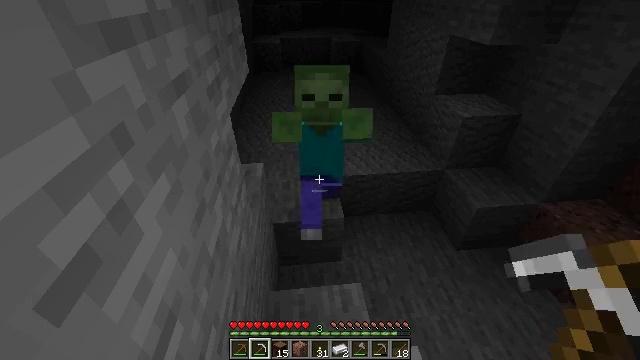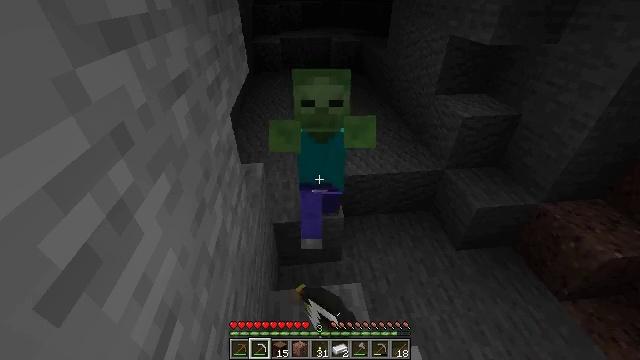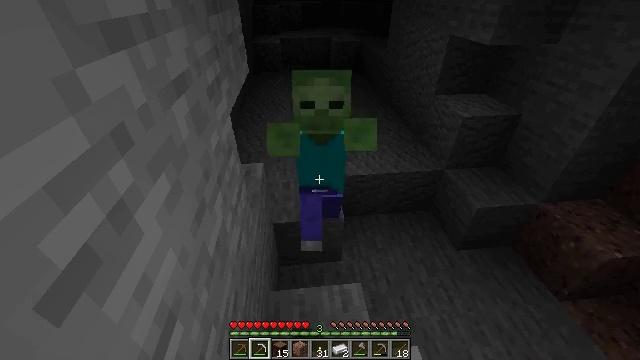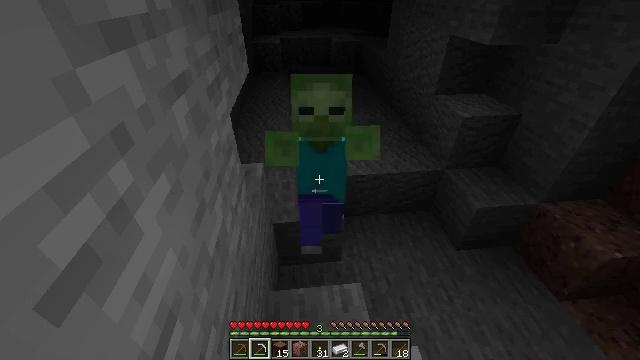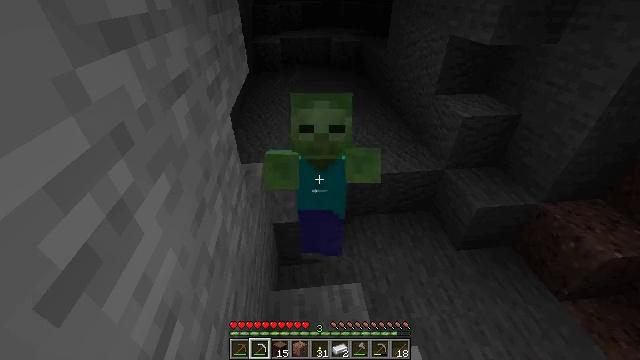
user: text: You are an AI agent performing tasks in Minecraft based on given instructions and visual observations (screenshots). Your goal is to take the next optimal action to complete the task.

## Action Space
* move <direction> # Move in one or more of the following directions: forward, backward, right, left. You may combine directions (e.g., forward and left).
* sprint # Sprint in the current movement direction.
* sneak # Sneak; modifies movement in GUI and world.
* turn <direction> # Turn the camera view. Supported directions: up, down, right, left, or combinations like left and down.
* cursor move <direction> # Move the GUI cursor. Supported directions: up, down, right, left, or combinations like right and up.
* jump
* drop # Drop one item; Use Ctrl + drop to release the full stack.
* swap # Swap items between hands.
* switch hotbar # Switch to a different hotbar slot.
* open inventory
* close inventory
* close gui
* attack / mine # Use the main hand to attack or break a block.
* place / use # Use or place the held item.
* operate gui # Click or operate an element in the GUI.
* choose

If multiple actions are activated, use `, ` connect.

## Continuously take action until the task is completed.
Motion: motion action
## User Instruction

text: Combat enemy.
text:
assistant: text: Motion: attack / mine
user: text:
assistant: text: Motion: attack / mine
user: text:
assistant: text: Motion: attack / mine
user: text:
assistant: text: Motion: attack / mine
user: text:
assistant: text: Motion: no_op